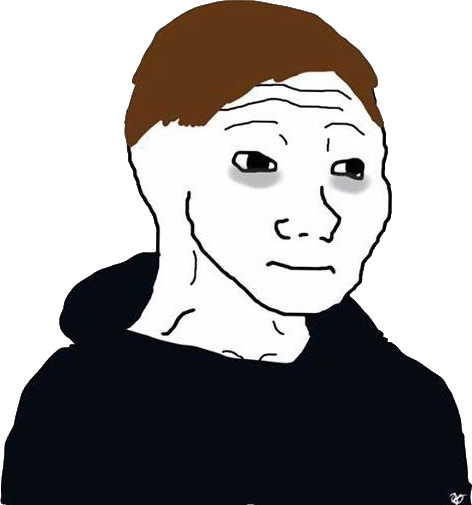
Label: 5_Doomer